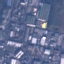
Land use / land cover class: Industrial